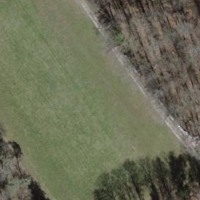
EUNIS habitat code: 41
Species observed at this site:
Pseudochorthippus parallelus
Pholidoptera griseoaptera